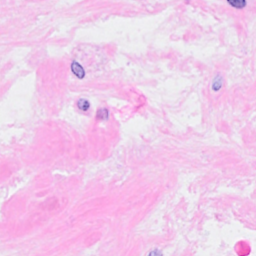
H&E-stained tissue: Breast